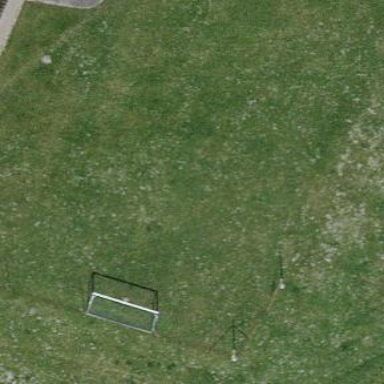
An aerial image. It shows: Soccer pitch for leisureland activities.